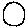
Label: circle